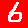
Digit: 6